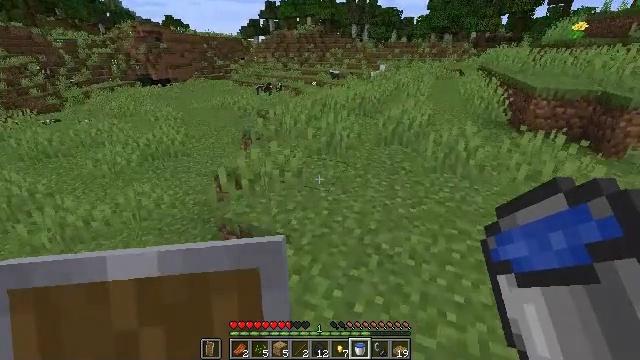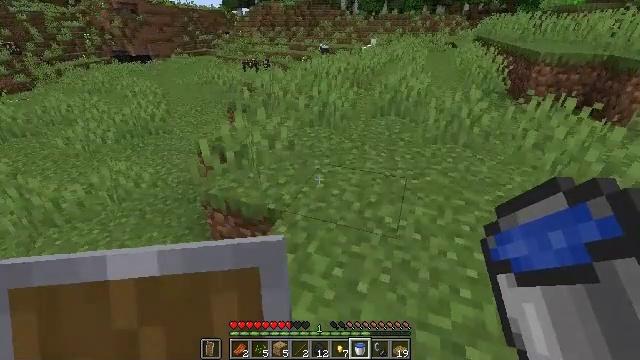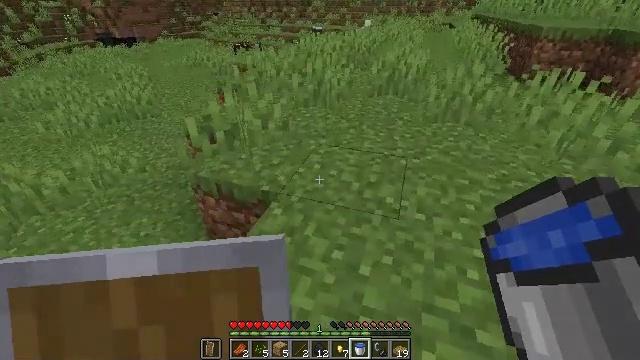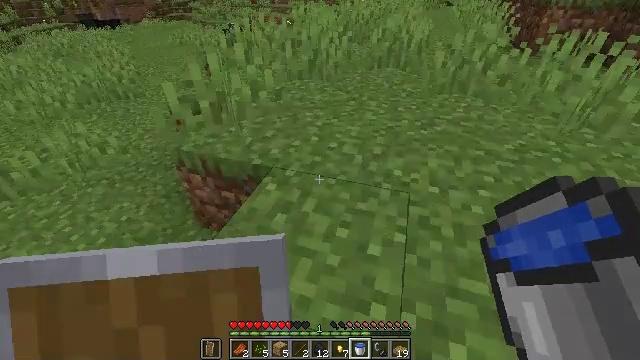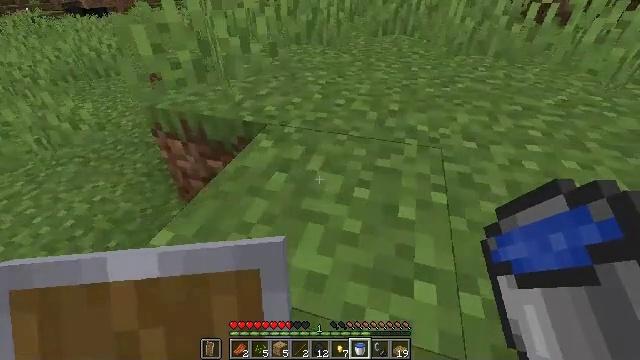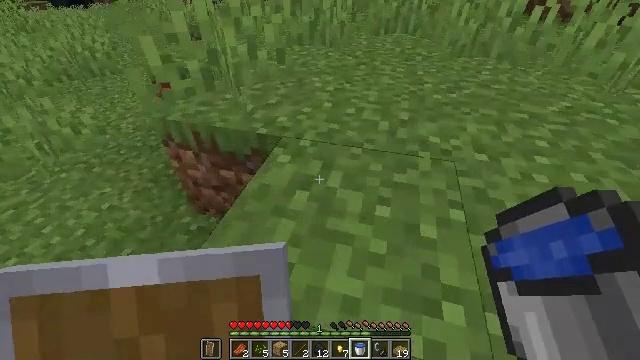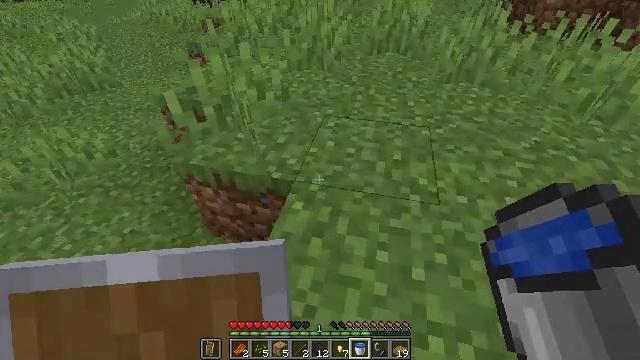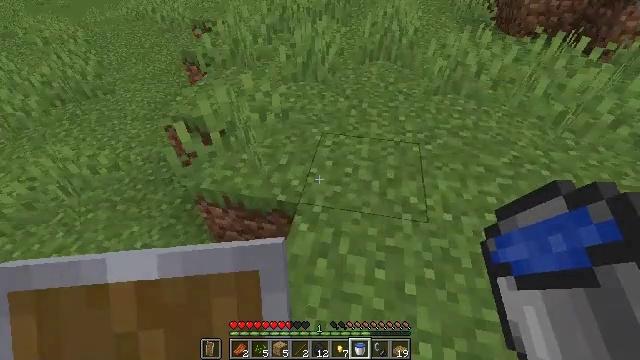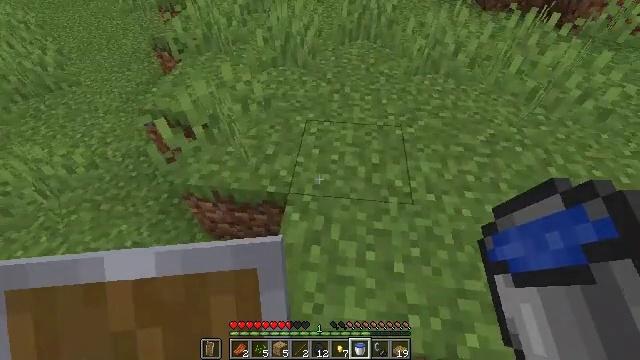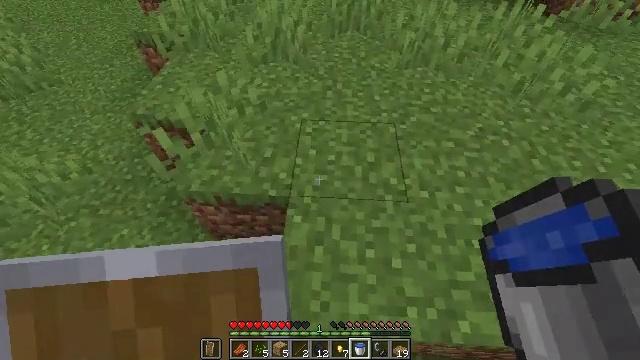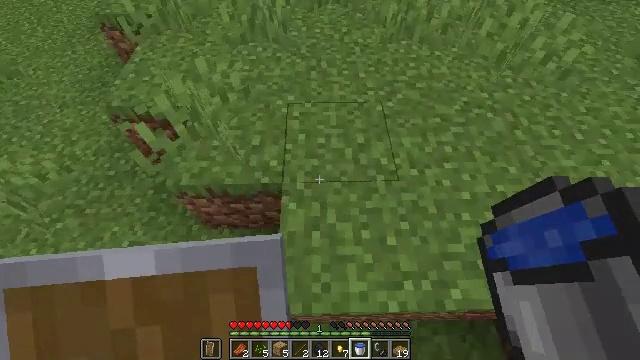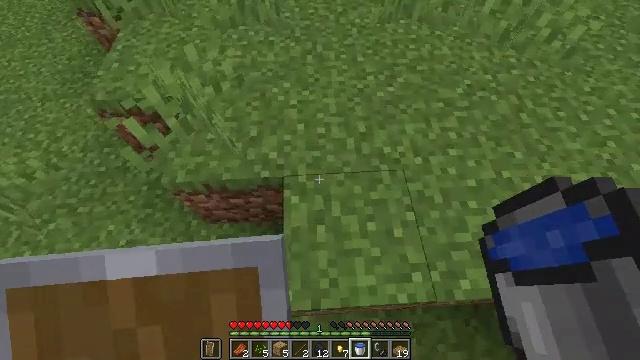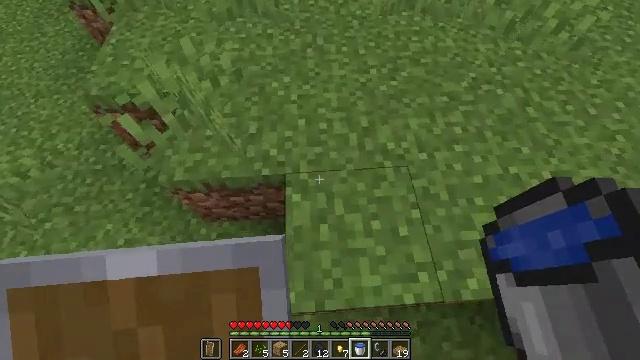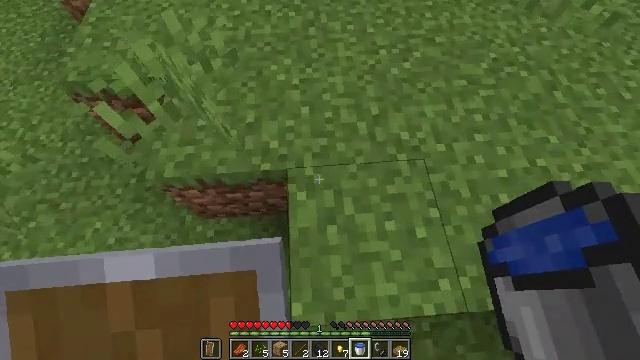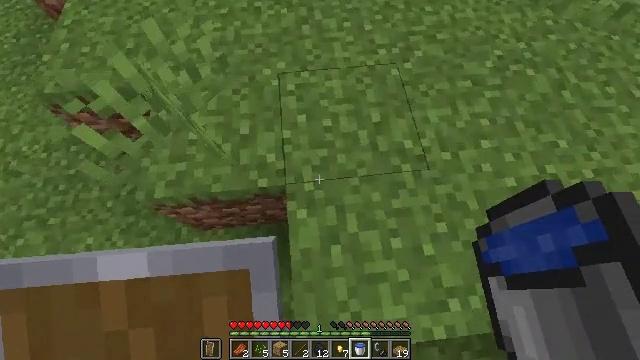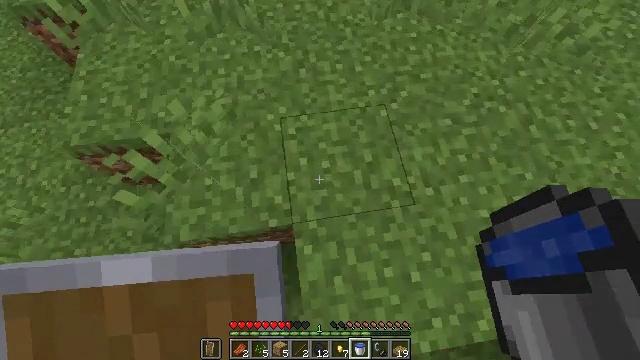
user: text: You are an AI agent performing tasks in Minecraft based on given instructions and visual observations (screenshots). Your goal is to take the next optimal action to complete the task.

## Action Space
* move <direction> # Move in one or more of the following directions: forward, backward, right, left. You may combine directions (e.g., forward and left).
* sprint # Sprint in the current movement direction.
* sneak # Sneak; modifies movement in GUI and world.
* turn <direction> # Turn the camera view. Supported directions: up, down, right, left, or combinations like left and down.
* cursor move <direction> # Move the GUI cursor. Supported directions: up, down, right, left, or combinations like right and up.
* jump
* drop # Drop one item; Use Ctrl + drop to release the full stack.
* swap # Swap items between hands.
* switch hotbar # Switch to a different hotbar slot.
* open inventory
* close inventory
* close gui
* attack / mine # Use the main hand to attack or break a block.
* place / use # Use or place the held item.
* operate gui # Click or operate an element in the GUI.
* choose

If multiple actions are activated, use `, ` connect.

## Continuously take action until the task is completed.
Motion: motion action
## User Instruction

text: Mine magma blocks for light and decoration.
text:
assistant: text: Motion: move forward, turn right and down, jump
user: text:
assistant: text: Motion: move forward, turn right and down, jump
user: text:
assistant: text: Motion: move forward, turn right and down, jump
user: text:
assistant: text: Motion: move forward, turn right and down, jump
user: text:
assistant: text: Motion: move forward, turn right and down, jump
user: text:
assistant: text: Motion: move forward, turn right and down, jump
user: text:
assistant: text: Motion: move forward, turn right and down, jump
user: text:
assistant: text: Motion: move forward, turn right and down, jump
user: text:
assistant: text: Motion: move forward, turn right and down, jump
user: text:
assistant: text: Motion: move forward, turn right and down, jump
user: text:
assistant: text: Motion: move forward, turn right and down, jump
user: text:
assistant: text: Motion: move forward, turn down, jump
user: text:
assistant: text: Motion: move forward, turn down, jump
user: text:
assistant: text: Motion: move forward, turn right and down, jump
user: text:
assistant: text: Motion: move forward, turn right and down, jump
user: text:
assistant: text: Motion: move forward, turn right and down, jump
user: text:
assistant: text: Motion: move forward, jump
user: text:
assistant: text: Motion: move forward, jump
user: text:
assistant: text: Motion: jump
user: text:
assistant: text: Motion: move forward, jump
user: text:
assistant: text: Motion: move forward, turn left and up, jump
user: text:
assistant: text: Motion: move forward, turn left and up, jump
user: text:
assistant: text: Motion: move forward, jump
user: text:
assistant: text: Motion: move forward, jump
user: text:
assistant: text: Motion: move forward, jump
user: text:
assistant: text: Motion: move forward, jump
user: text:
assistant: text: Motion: move forward, jump
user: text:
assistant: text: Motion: move forward, jump
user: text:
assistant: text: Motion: move forward, jump
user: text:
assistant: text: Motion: move forward, jump